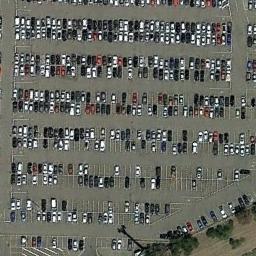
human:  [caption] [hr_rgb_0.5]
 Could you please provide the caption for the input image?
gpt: The parking lot is full of cars next to some trees .

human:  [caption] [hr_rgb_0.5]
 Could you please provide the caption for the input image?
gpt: The parking lot has lots of neatly arranged cars of different colors .

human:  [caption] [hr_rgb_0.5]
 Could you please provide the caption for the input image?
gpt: Seven rows of cars were parked in the parking lot .

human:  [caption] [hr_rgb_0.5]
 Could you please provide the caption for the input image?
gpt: There are many different colors and styles of cars in the parking lot .

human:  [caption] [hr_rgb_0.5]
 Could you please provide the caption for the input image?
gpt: There are many cars and some empty space on the parking lot .